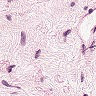
Metastatic tissue present: no